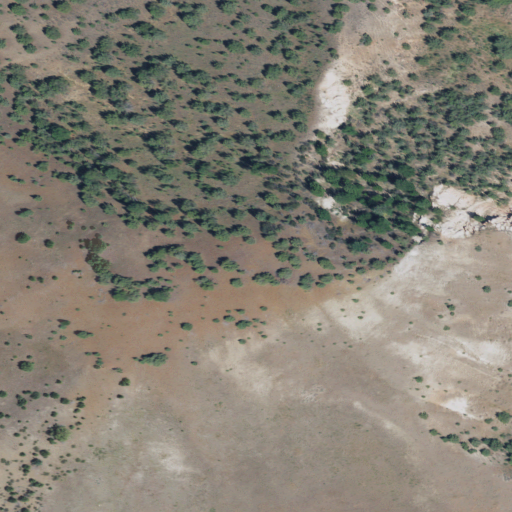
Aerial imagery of mountain in Oregon named Sunken Mountain containing shrub, grassland, and evergreen forest